Question: I have two tables, BookCategory & Books. There can be multiple books for one category.
I am using entity framework.
On deleting particular BookCategory, I want to delete all books of same category.
I am not sure where to set the rule of OnDelete = Cascade.
Following is my code.
Please let me know if any more information is required.
1] My Database (bookCatalog.Context.cs)
'''
namespace LearningEF
{
using System;
using System.Data.Entity;
using System.Data.Entity.Infrastructure;
public partial class bookCatalogEntities : DbContext
{
public bookCatalogEntities()
: base("name=bookCatalogEntities")
{
}
protected override void OnModelCreating(DbModelBuilder modelBuilder)
{
throw new UnintentionalCodeFirstException();
}
public virtual DbSet<BookCategory> BookCategories { get; set; }
public virtual DbSet<Book> Books { get; set; }
}
}
'''
2] My Book Class (Book.cs)
'''
namespace LearningEF
{
using System;
using System.Collections.Generic;
public partial class Book
{
public Book()
{
}
public int Id { get; set; }
public string Title { get; set; }
public decimal Price { get; set; }
public Nullable<int> Category { get; set; }
public virtual BookCategory BookCategory { get; set; }
}
}
'''
3] My BookCategories class (BookCategory.cs)
'''
namespace LearningEF
{
using System;
using System.Collections.Generic;
using System.Data.Entity;
using System.Data.Entity.Infrastructure;
public partial class BookCategory
{
public BookCategory()
{
this.Books = new HashSet<Book>();
}
public int Id { get; set; }
public string Name { get; set; }
public virtual ICollection<Book> Books { get; set; }
}
}
'''
4] Diagram xml (bookCatalog.edmx.diagram)
'''
<?xml version="1.0" encoding="utf-8"?>
<edmx:Edmx Version="3.0" xmlns:edmx="http://schemas.microsoft.com/ado/2009/11/edmx">
<!-- EF Designer content (DO NOT EDIT MANUALLY BELOW HERE) -->
<edmx:Designer xmlns="http://schemas.microsoft.com/ado/2009/11/edmx">
<!-- Diagram content (shape and connector positions) -->
<edmx:Diagrams>
<Diagram DiagramId="3da0fdfb8bce456da4d1833a61ed8d58" Name="Diagram1">
<EntityTypeShape EntityType="bookCatalogModel.Author" Width="1.5" PointX="0.75" PointY="1.25" IsExpanded="true" />
<EntityTypeShape EntityType="bookCatalogModel.BookCategory" Width="1.5" PointX="0.75" PointY="5.25" IsExpanded="true" />
<EntityTypeShape EntityType="bookCatalogModel.Book" Width="1.5" PointX="3" PointY="0.875" IsExpanded="true" />
<EntityTypeShape EntityType="bookCatalogModel.sysdiagram" Width="1.5" PointX="2.75" PointY="4.75" IsExpanded="true" />
<AssociationConnector Association="bookCatalogModel.FK_Books_BookCategories" ManuallyRouted="false" />
<AssociationConnector Association="bookCatalogModel.BookAuthors" ManuallyRouted="false" />
</Diagram>
</edmx:Diagrams>
</edmx:Designer>
</edmx:Edmx>
'''

but while deleting BookCategory getting following error.
'''
An exception of type 'System.Data.Entity.Infrastructure.DbUpdateException' occurred in EntityFramework.dll but was not handled in user code
Additional information: An error occurred while updating the entries. See the inner exception for details.
'''
Here is my code of deleting category
'''
BookCategory deleteBookCat = dbCatlog.BookCategories.SingleOrDefault(p => p.Id.Equals(1));
dbCatlog.BookCategories.Remove(deleteBookCat);
dbCatlog.SaveChanges();
'''
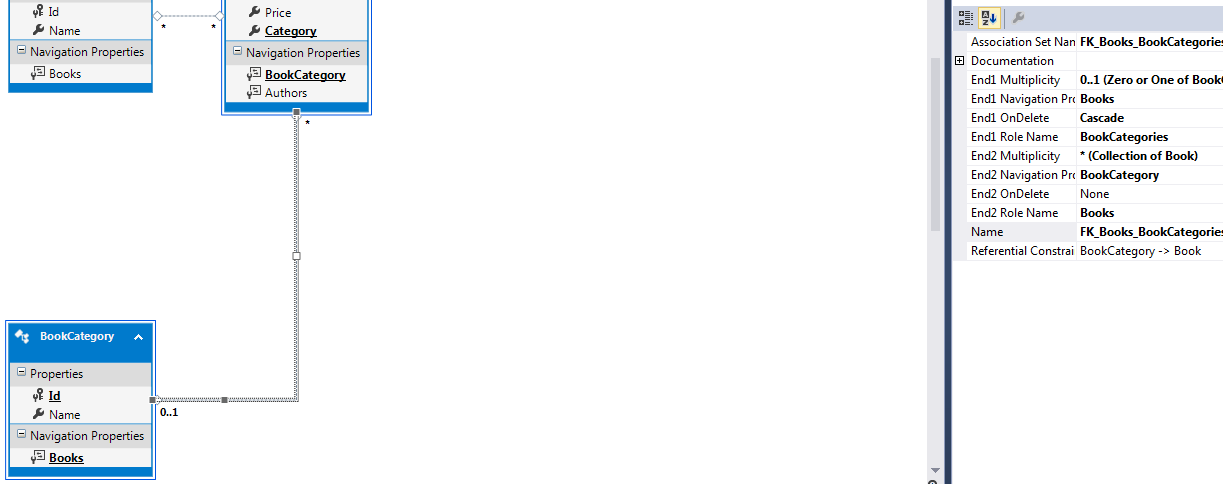
Answer: I got solution, Actually it is not solution, cause it was mistake that in Database OnDelete Cascade was not set. Once it is configured, Ondelete Cascade of EF doesn't matter.